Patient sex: M
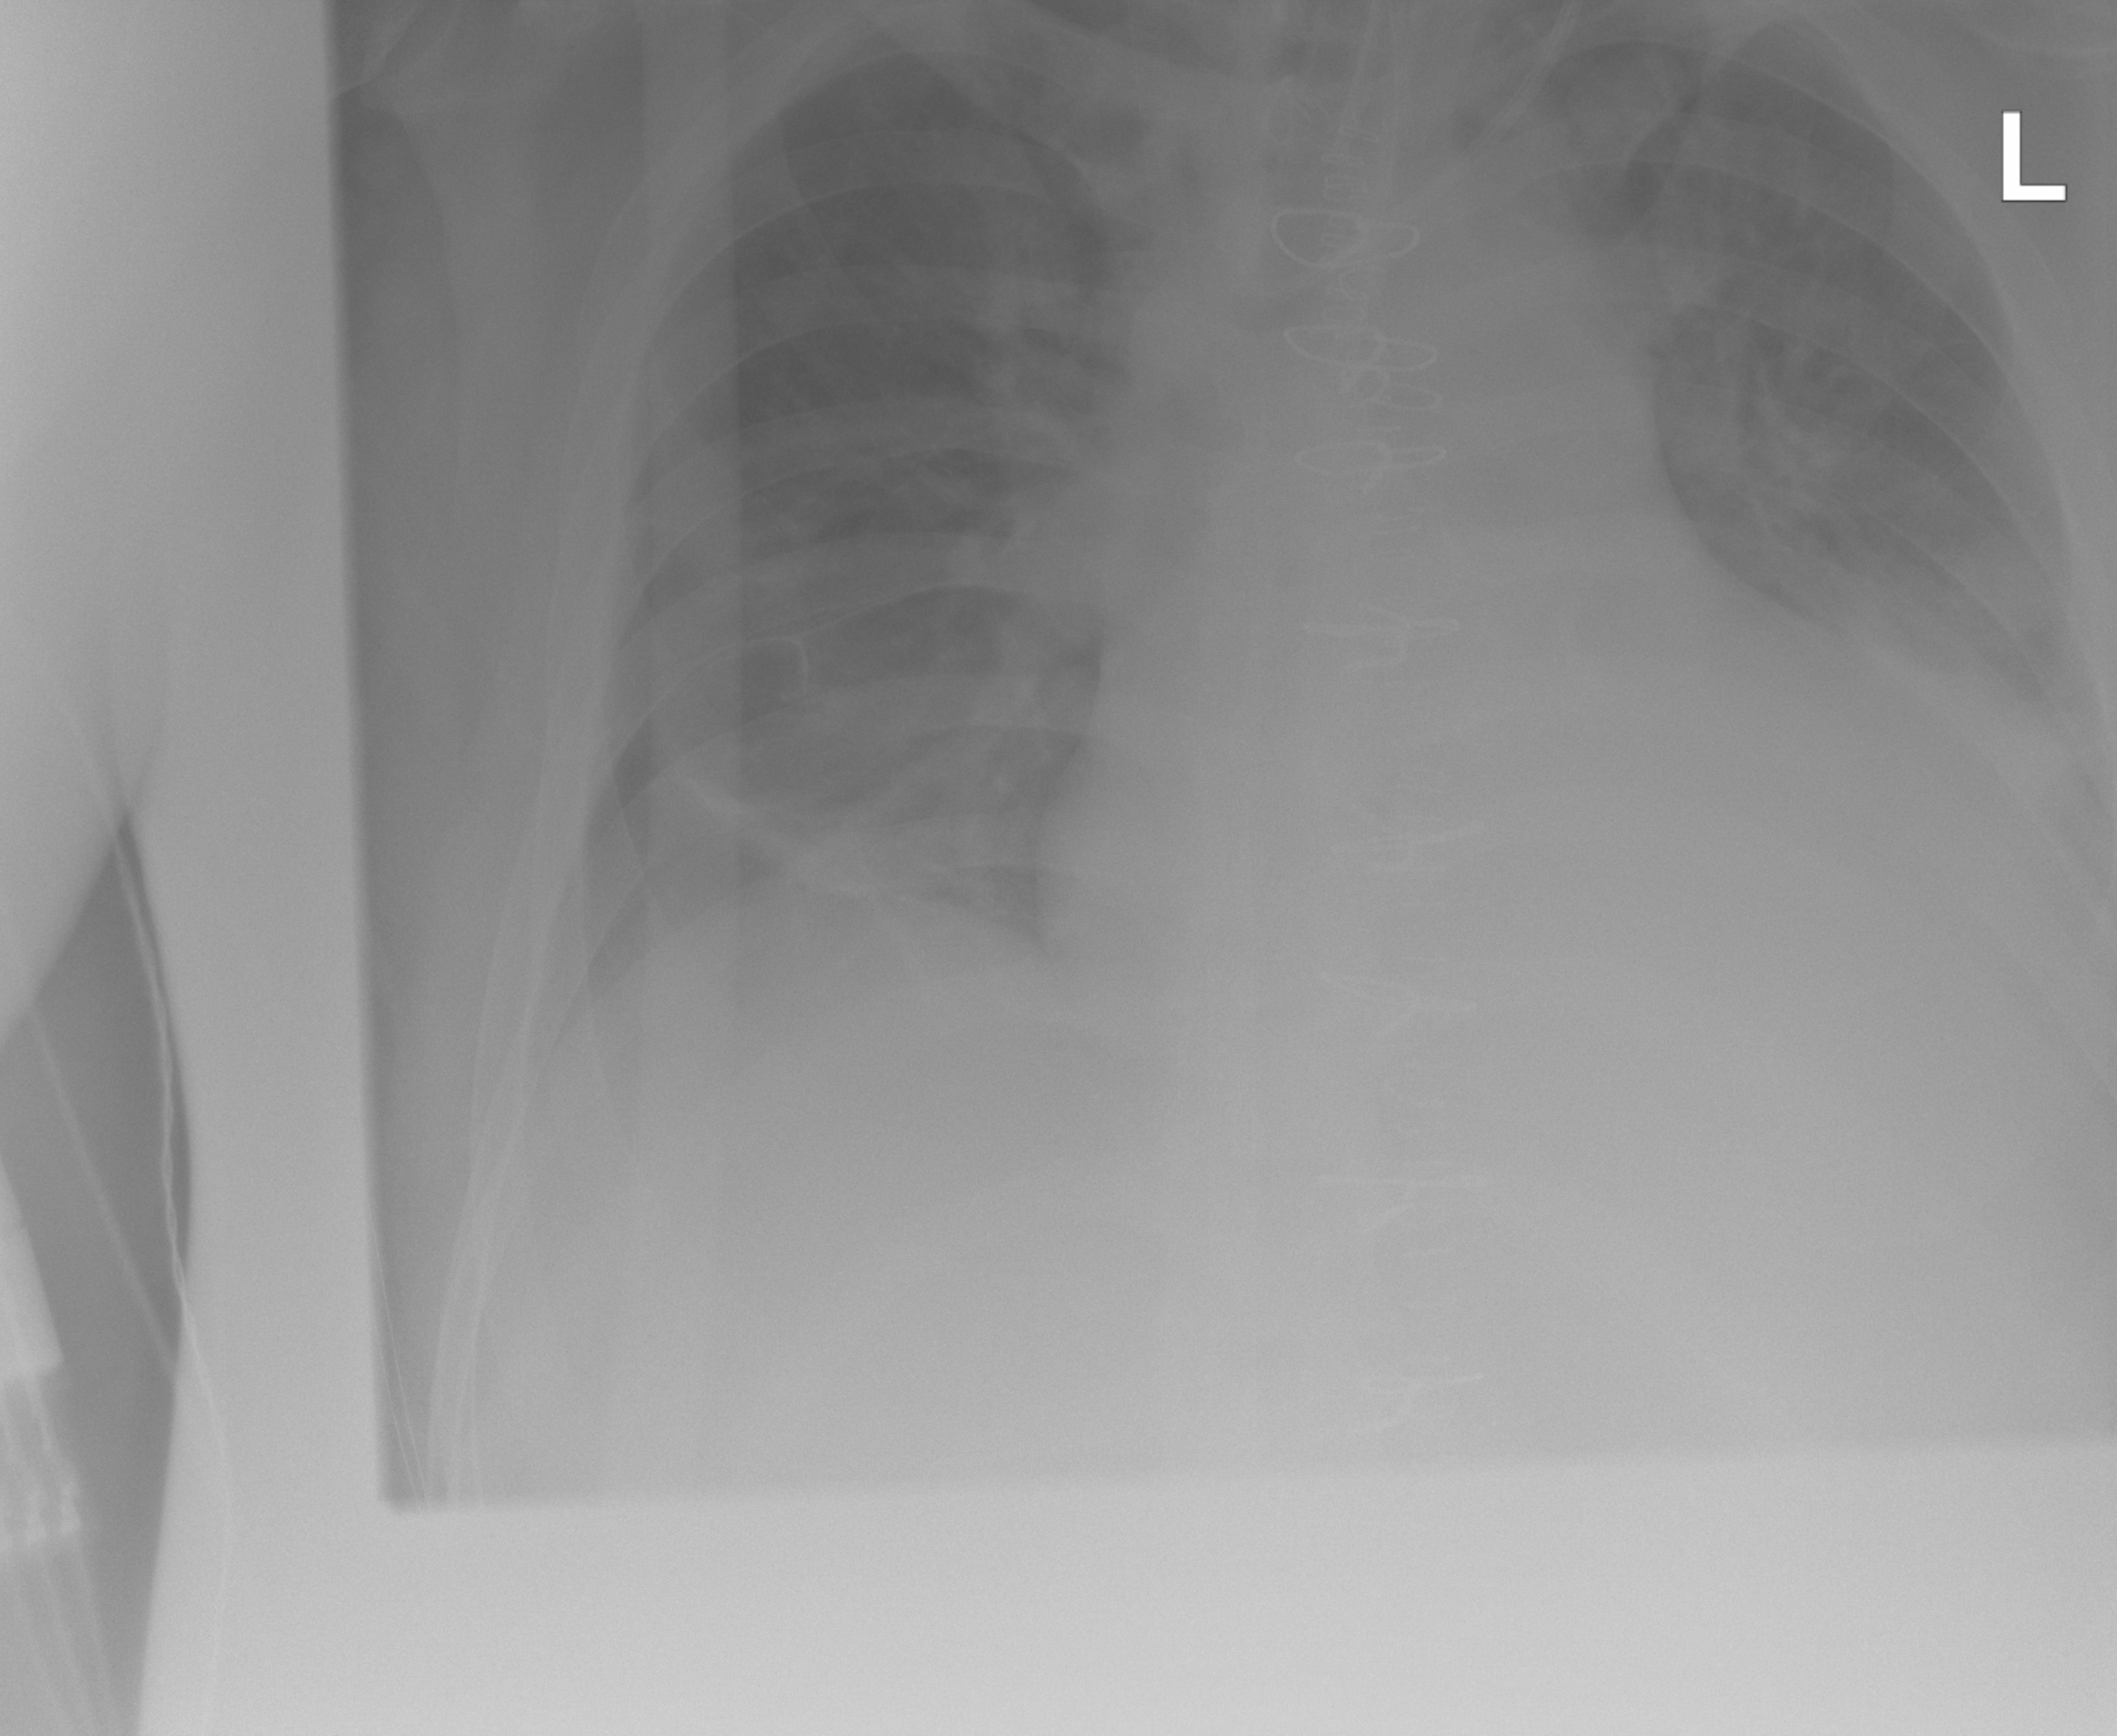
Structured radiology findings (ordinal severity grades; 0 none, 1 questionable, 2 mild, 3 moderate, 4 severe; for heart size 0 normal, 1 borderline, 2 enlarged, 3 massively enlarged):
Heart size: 2
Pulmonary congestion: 0
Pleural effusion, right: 0
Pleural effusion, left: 2
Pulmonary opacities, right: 0
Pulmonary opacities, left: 0
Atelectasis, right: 2
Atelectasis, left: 2